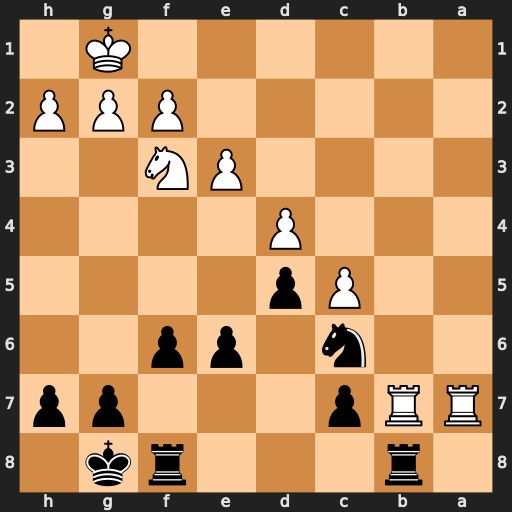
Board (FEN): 1r3rk1/RRp3pp/2n1pp2/2Pp4/3P4/4PN2/5PPP/6K1
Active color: b
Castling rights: -
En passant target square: -
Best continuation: Nxa7 Rxb8 Rxb8